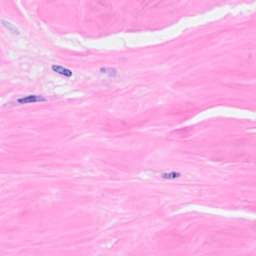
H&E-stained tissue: Breast